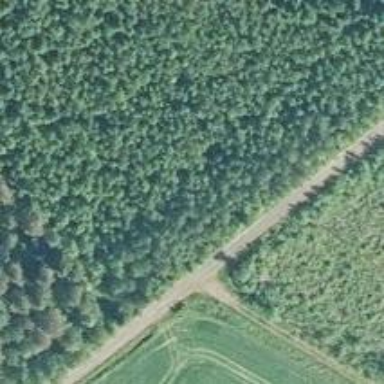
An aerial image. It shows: Unclassified road.